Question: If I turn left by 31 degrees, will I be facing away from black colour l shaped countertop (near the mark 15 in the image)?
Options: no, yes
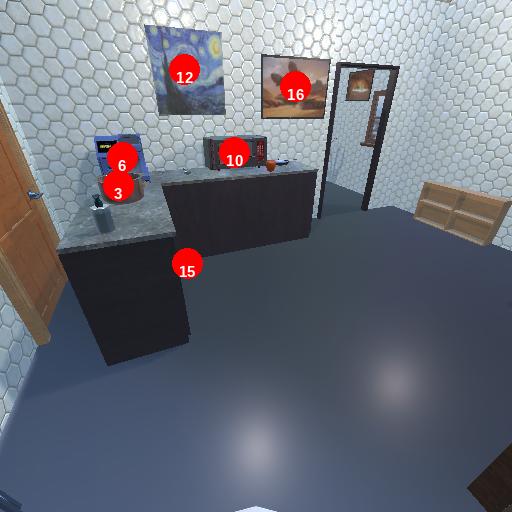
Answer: no